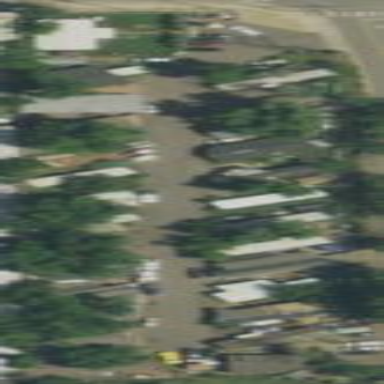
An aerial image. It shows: Trailer park area.